Field crop: tomato
Growth stage: 2
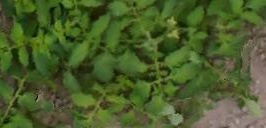
Species: tomato